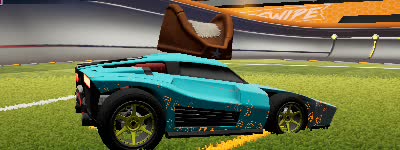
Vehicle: breakout